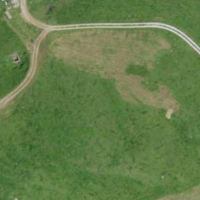
EUNIS habitat code: 26
Species observed at this site:
Silene dioica